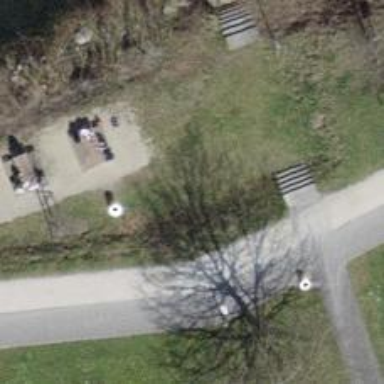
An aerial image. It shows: Brown bench in the vicinity.